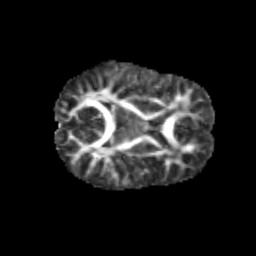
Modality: FA
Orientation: axial
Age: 9
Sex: female
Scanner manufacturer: siemens
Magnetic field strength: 3 T
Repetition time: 3.8 s
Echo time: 0.07 s